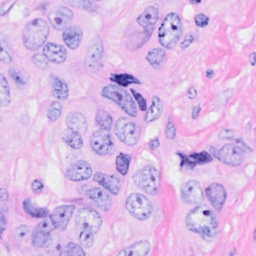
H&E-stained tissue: Breast